Field crop: maize
Growth stage: 2
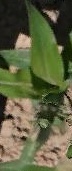
Species: maize